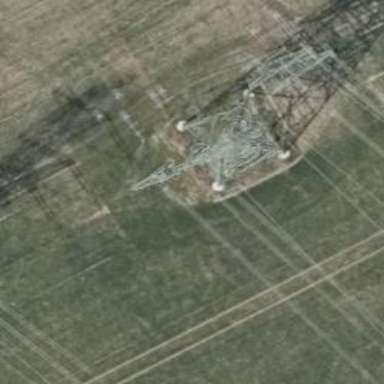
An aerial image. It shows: Lattice tower structure of straight power line.